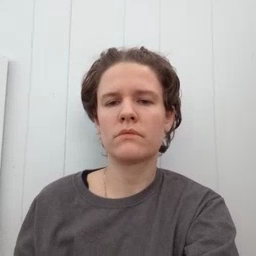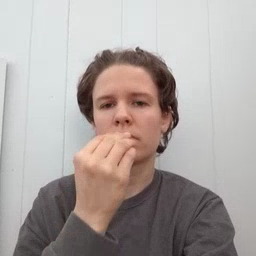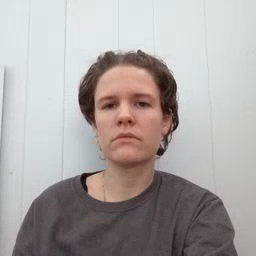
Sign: food